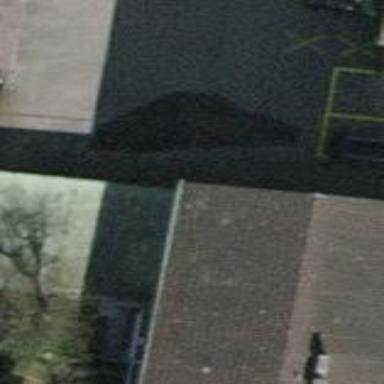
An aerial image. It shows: Group of garages.